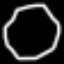
Label: octagon